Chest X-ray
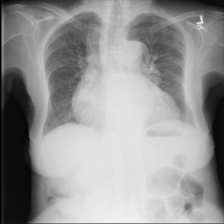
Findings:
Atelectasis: negative
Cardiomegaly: negative
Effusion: negative
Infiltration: negative
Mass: negative
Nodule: negative
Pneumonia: negative
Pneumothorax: negative
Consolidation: negative
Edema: negative
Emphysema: negative
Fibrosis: negative
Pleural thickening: negative
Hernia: negative